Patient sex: F
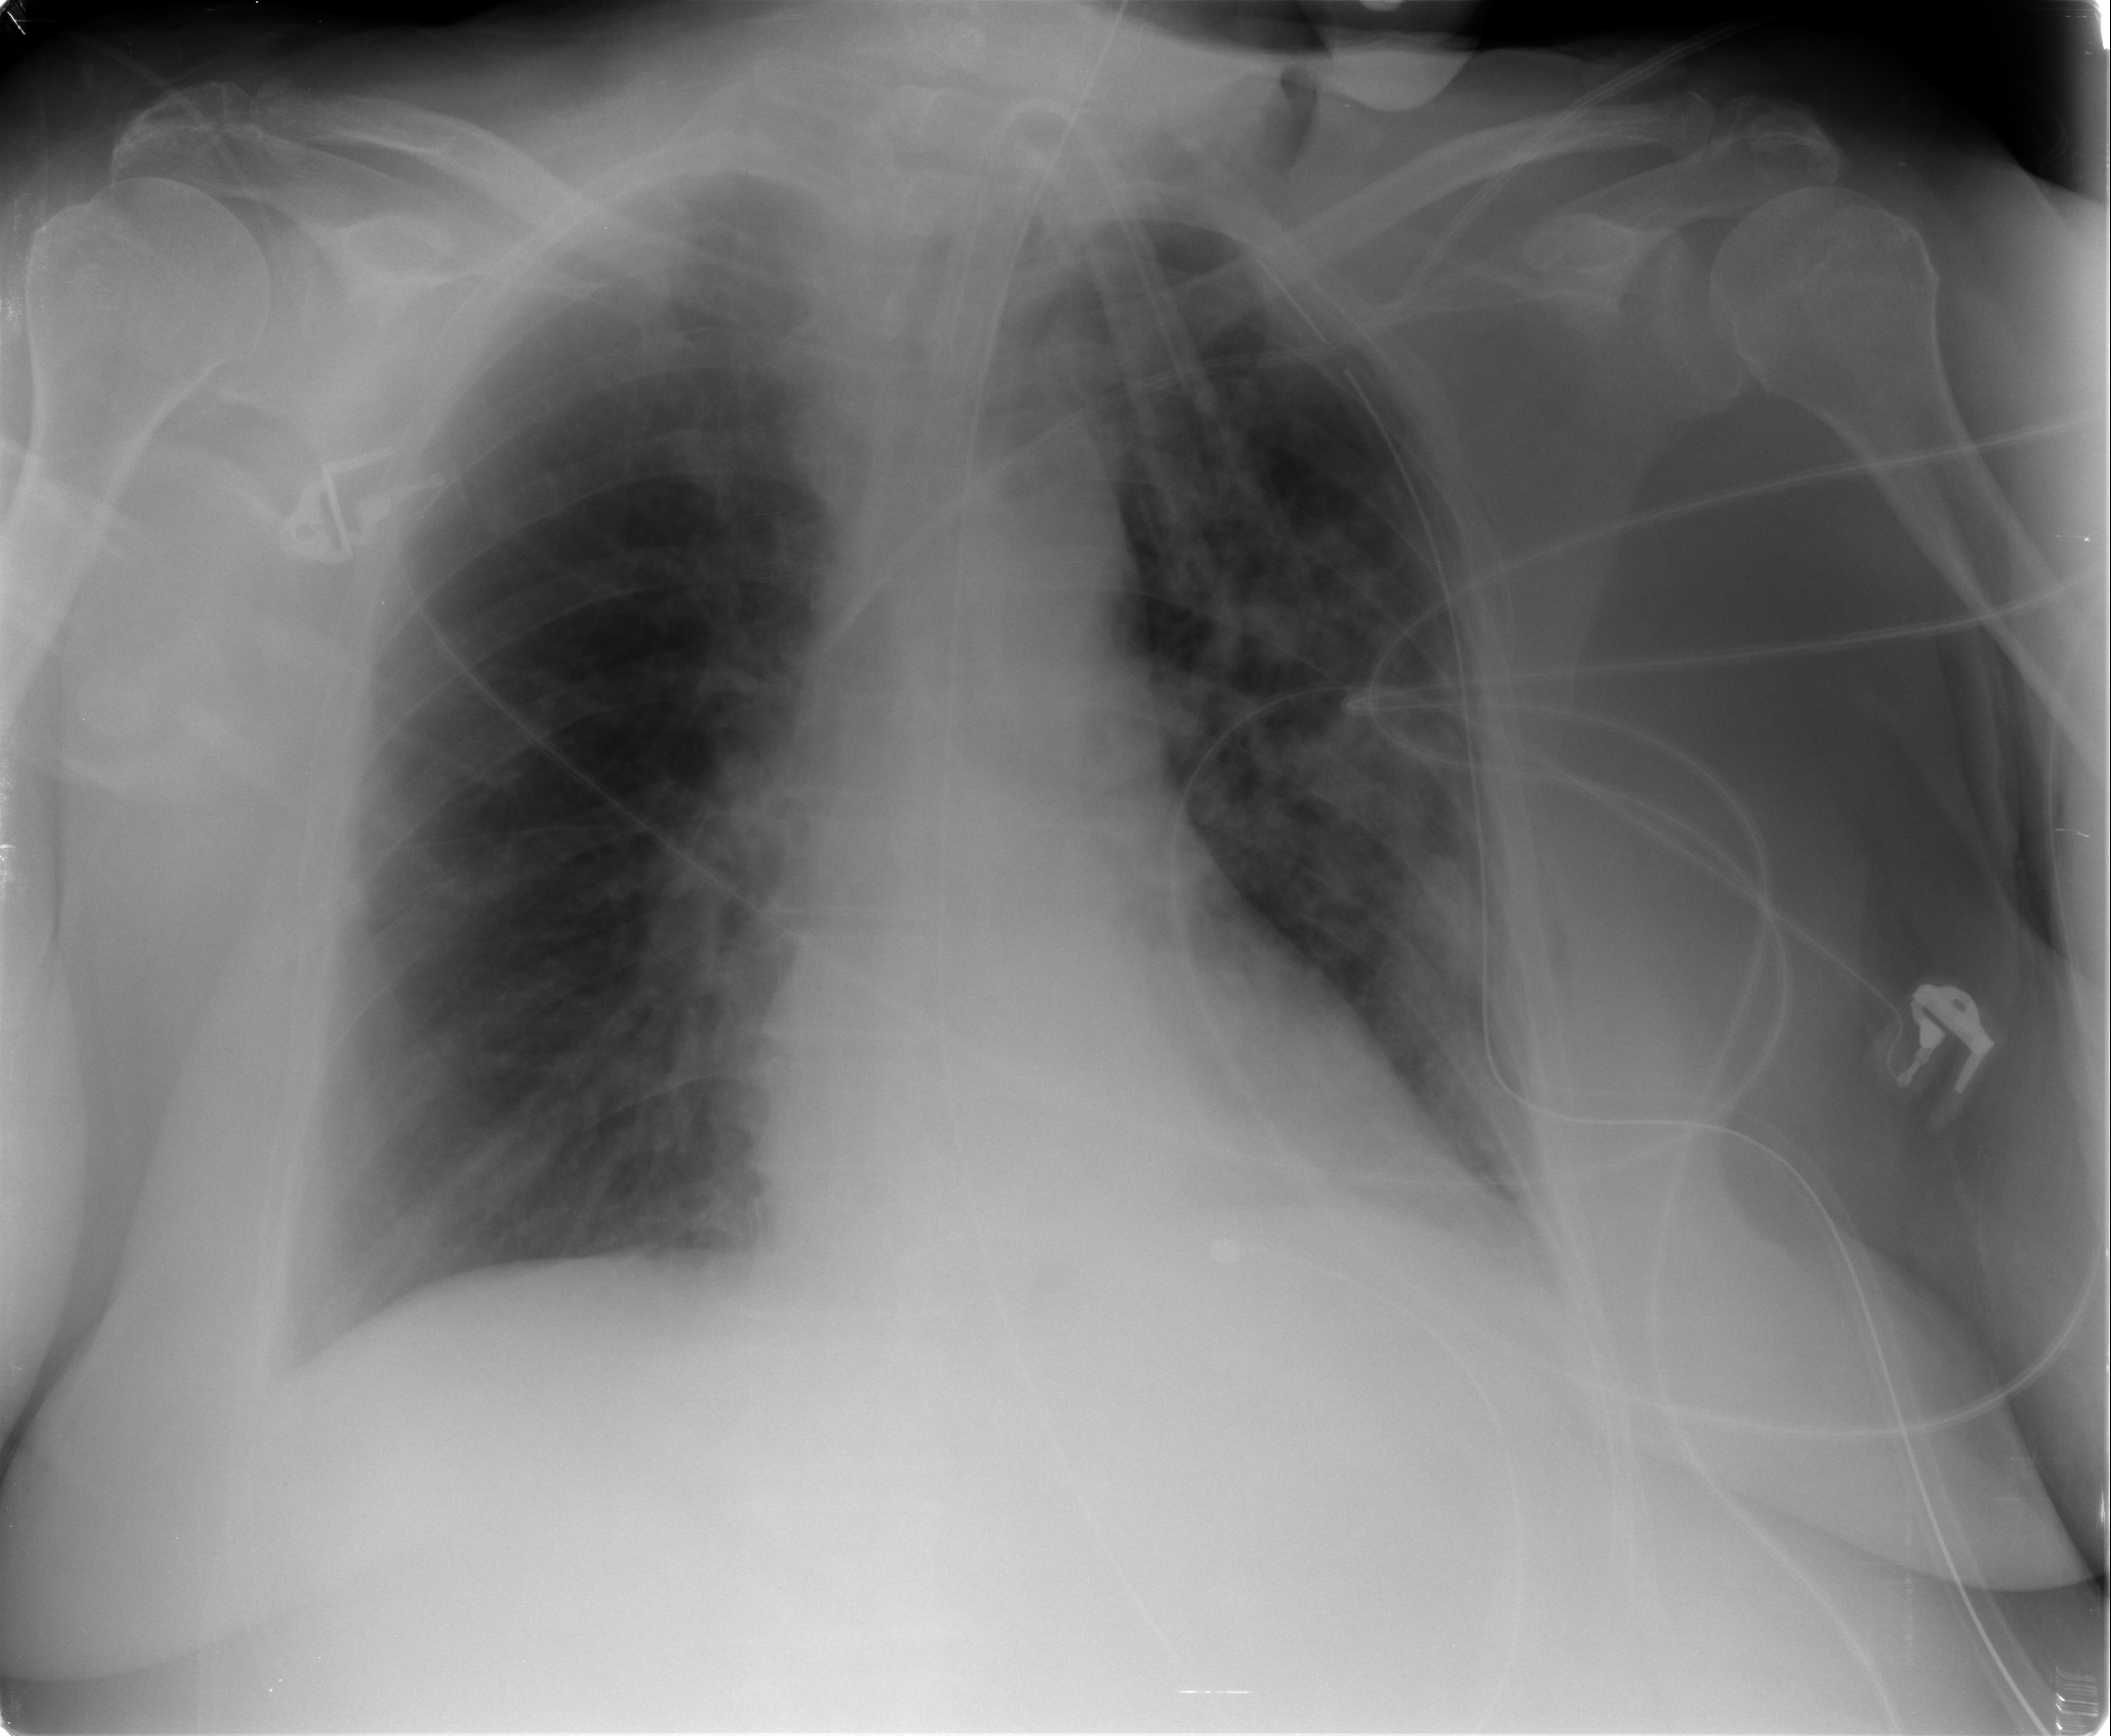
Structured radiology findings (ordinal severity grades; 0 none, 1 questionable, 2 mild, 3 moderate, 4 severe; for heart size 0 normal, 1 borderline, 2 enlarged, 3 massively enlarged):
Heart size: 0
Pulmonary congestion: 1
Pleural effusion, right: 1
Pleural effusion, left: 1
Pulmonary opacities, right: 0
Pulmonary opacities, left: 3
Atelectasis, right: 1
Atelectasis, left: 2